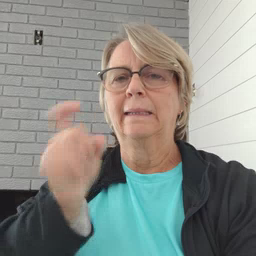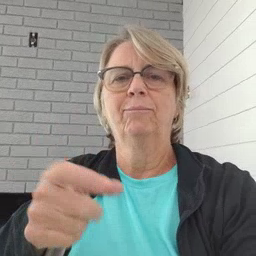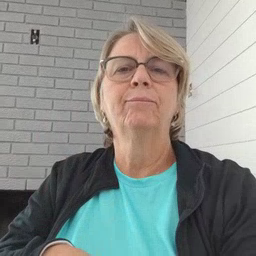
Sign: gift